Question:
I copied and pasted a section from <URL> and have installed the PayPal API into the project 'Install-Package PayPal' but 'QueryParameters' is not found - is there a second part or something I should already know about?
---
Code from site
'''
OAuthTokenCredential tokenCredential =new OAuthTokenCredential("<CLIENT_ID>", "<CLIENT_SECRET>");
string accessToken = tokenCredential.GetAccessToken();
var parameters = new QueryParameters();
parameters.SetCount("10");
PaymentHistory paymentHistory = Payment.Get(accessToken, parameters);
'''
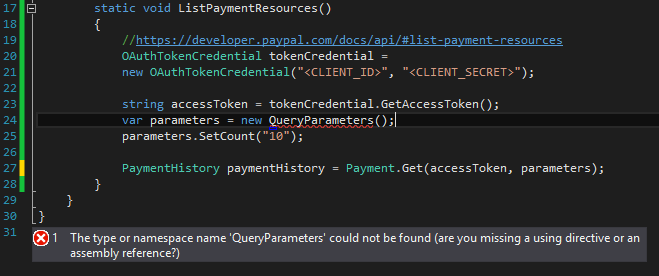
Answer: AFAICS are the PayPal 'QueryParameters' part of 'PayPal.Util'. Please try if you can access this namespace.
If not you can add it manually (as a class) using <URL>.
You should also consider downloading the whole SDK if the above does not work using <URL>.